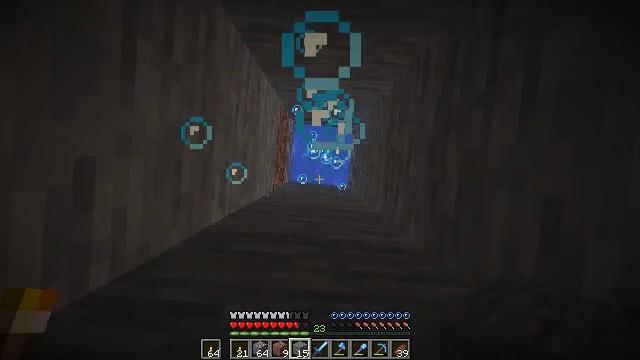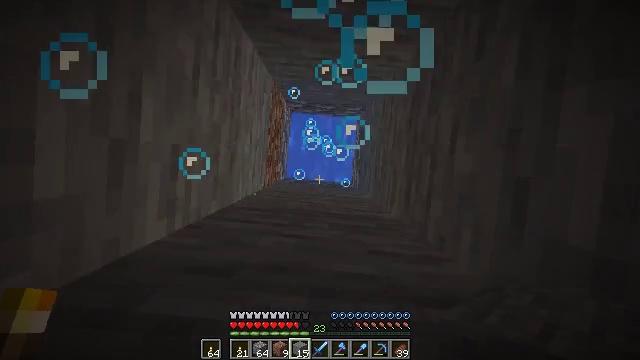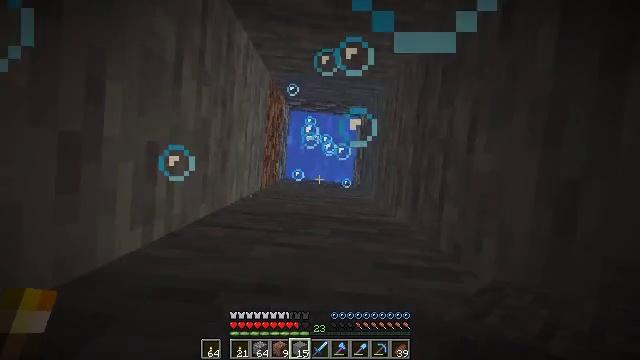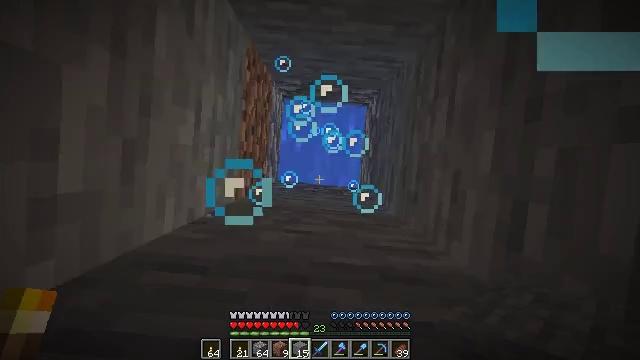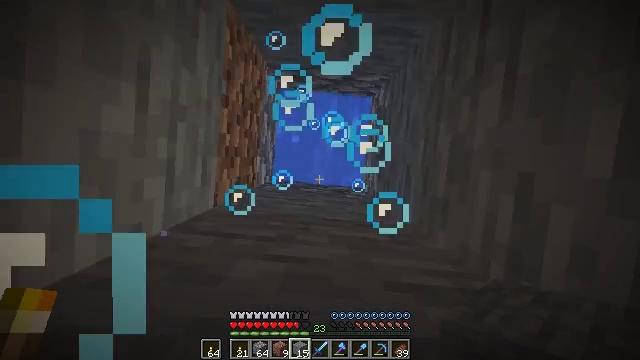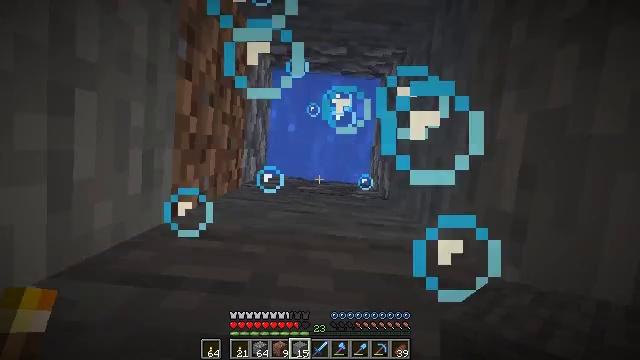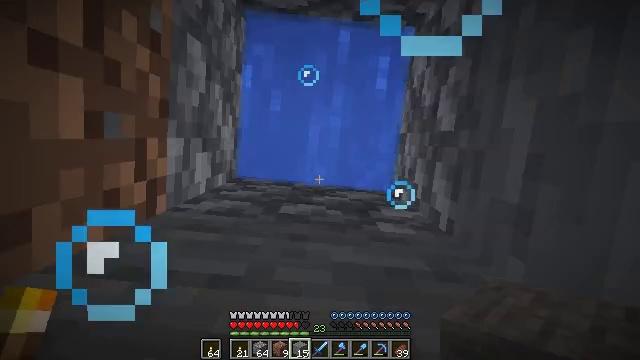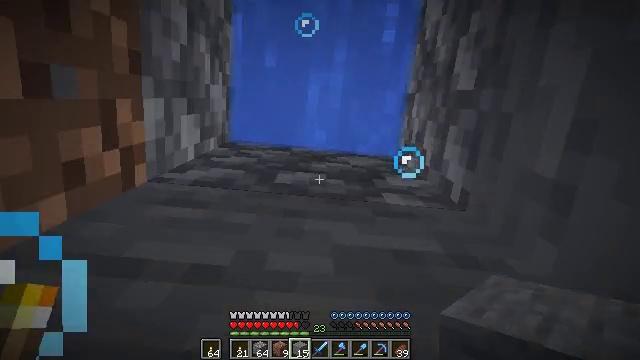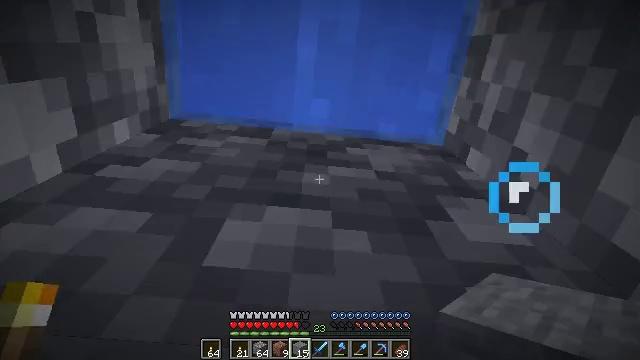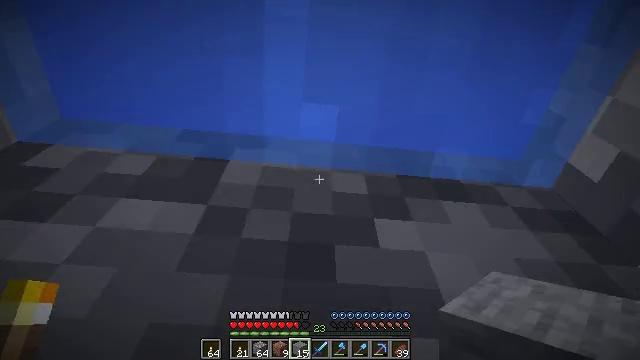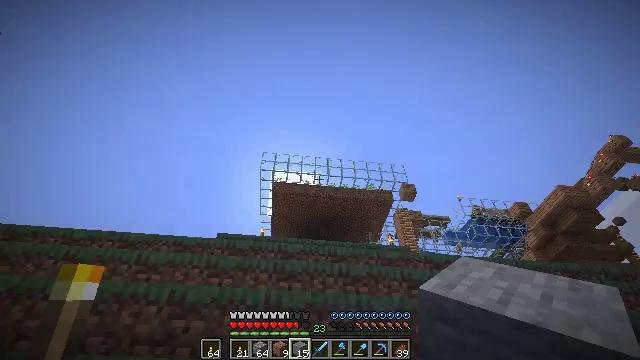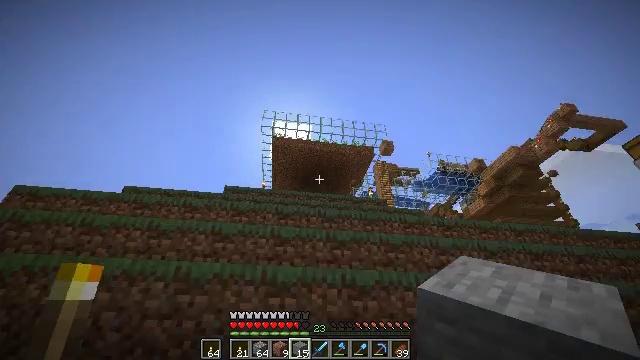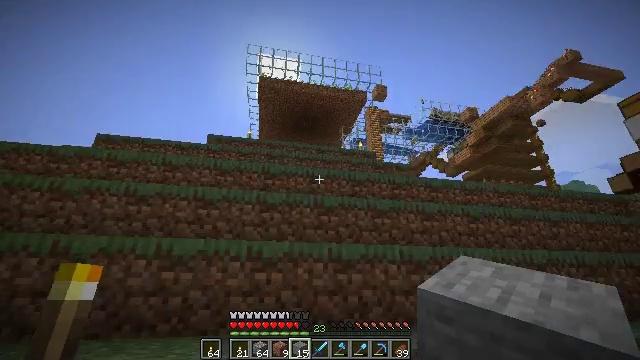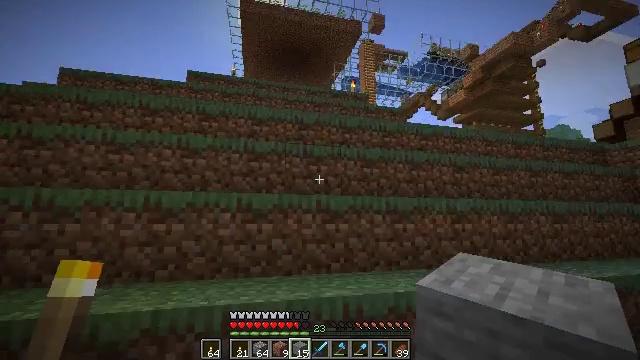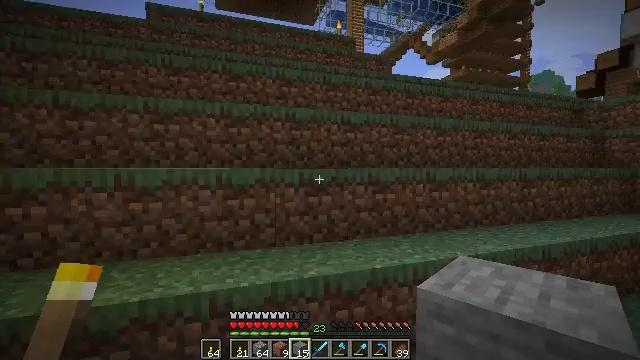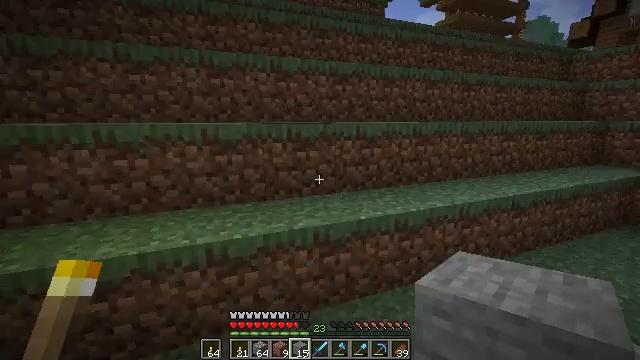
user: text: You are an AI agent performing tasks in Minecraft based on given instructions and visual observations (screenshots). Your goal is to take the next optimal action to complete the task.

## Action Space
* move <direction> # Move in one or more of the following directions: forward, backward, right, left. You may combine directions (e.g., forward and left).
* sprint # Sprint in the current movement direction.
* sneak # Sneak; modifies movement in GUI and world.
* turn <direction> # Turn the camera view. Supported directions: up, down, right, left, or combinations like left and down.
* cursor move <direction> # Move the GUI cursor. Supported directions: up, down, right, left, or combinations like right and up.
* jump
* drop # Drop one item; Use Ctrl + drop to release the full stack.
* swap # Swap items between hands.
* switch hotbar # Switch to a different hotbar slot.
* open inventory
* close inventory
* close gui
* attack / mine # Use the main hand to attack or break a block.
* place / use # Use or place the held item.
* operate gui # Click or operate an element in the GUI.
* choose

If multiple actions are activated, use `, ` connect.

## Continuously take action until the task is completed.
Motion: motion action
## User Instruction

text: Break the jungle slab to collect it.
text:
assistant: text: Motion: move forward
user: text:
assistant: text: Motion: move forward
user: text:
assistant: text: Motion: move forward
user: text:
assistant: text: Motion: move forward
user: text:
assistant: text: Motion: move forward, turn down
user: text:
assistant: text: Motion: move forward, turn down
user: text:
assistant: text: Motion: move forward, turn down, jump
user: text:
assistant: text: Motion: move forward, turn down, jump
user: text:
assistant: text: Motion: move forward, turn down, jump
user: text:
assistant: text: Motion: move forward, turn right and down, jump
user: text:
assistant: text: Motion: move forward, turn right and down, jump
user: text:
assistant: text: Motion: move forward, turn right and down, jump
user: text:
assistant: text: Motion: move forward, turn right and down, jump
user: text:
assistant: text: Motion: move forward, sprint, turn right and down, jump
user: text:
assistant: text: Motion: move forward, sprint, turn right and down, jump
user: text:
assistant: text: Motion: move forward, sprint, turn right and down, jump
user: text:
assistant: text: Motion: move forward, sprint, turn right and down, jump
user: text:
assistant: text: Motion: move forward, turn right, jump
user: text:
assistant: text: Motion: move forward, turn right and up, jump
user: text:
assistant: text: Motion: move forward, turn right and up, jump
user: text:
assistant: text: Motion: move forward, sprint, jump
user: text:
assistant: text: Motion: move forward, sprint, jump
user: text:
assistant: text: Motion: move forward, sprint, jump
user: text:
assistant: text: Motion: move forward, sprint, jump
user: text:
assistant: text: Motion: move forward, turn right, jump
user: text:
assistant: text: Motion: move forward, turn right and up, jump
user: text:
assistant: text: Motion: move forward, turn right and up, jump
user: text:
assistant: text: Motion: move forward, sprint, turn right and up, jump
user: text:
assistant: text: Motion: move forward, sprint, jump
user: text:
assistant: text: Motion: move forward, sprint, jump